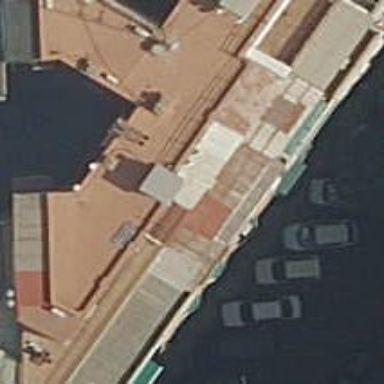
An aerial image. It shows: Bar.